Field crop: tomato
Growth stage: 2
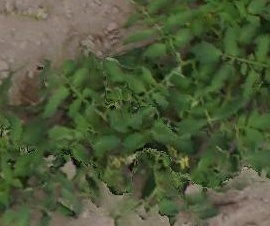
Species: tomato